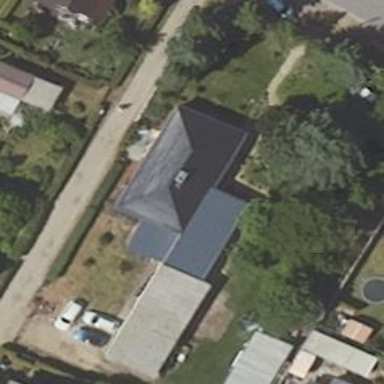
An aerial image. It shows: Simple and straightforward house.